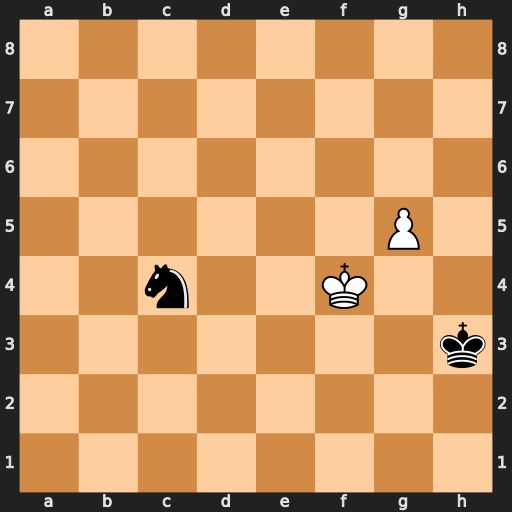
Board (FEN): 8/8/8/6P1/2n2K2/7k/8/8
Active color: w
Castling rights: -
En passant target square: -
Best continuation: g6 Nb6 Ke5